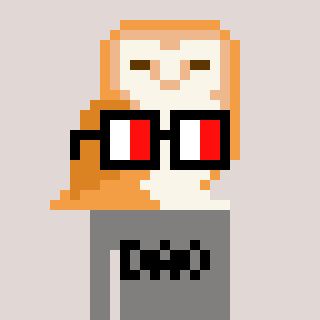
a pixel art character with square glasses with black frames and red eyes, a owl-shaped head and a bluegrey-colored body on a warm background